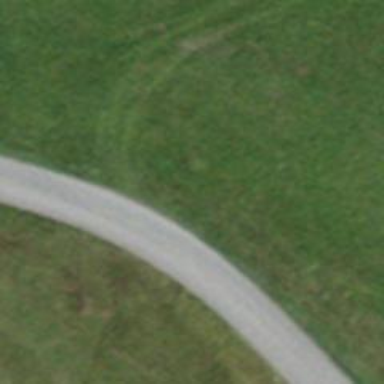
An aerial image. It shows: Gravel track with grade1 track type.